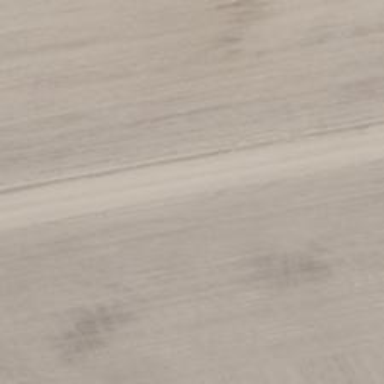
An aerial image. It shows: Dirt track with grade 4 surface.